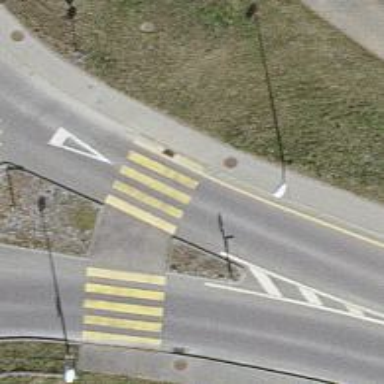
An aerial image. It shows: Uncontrolled zebra crossing on the road.